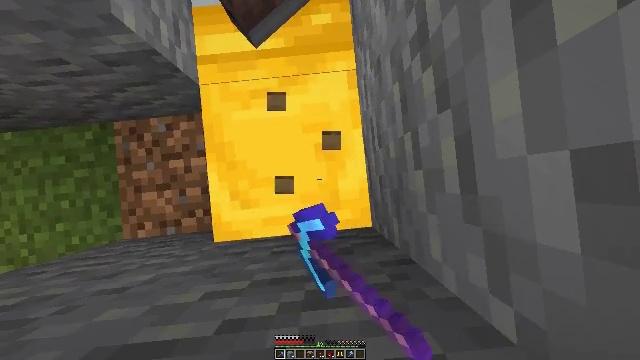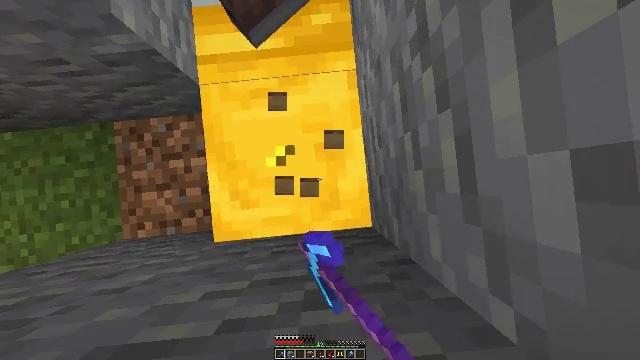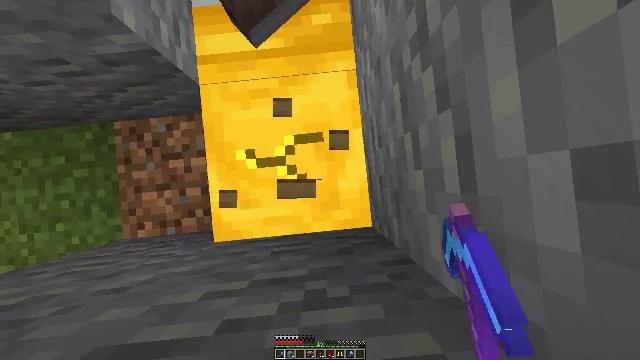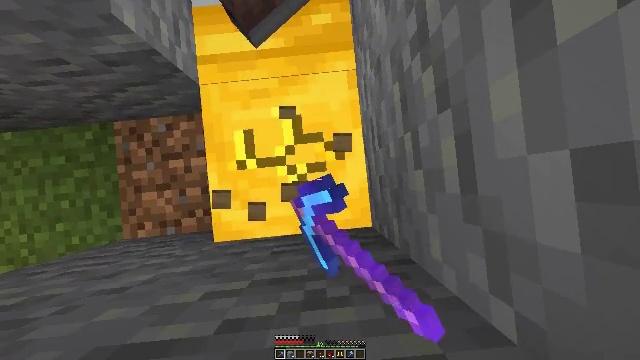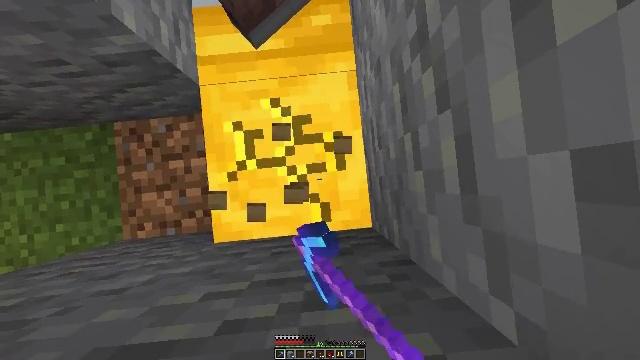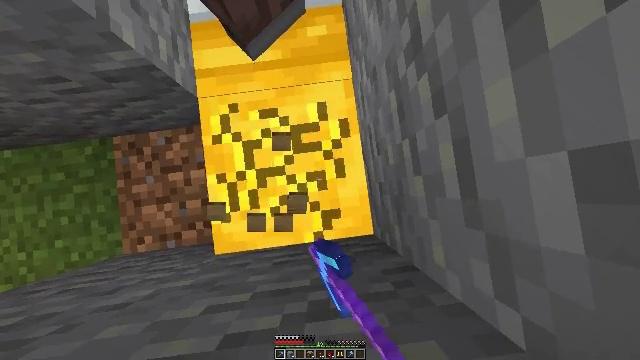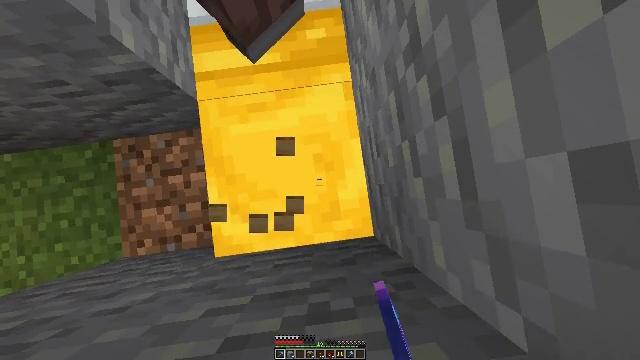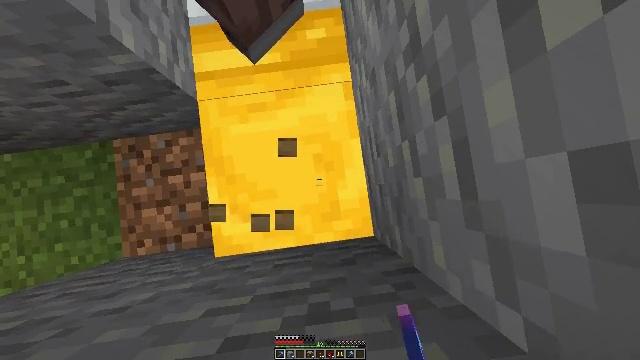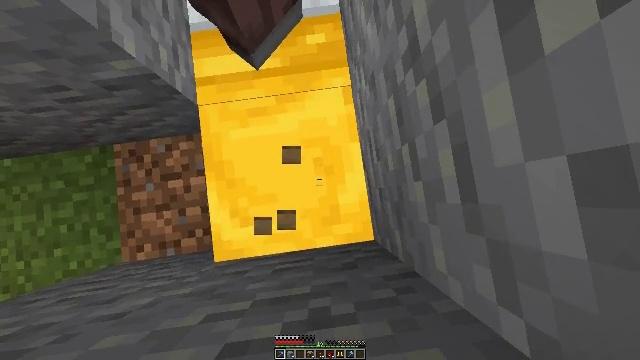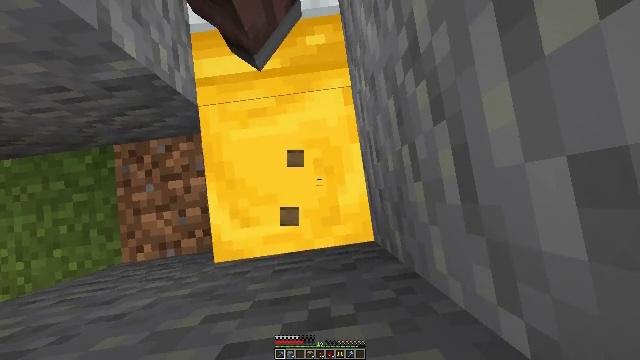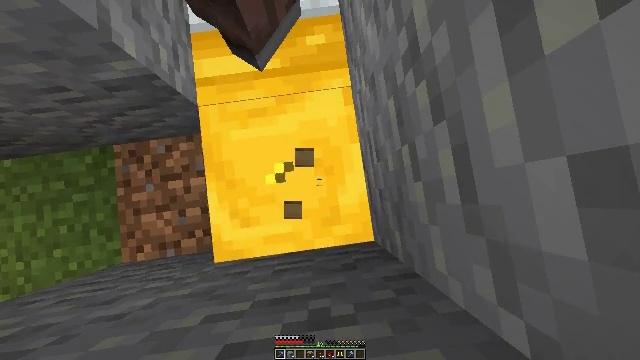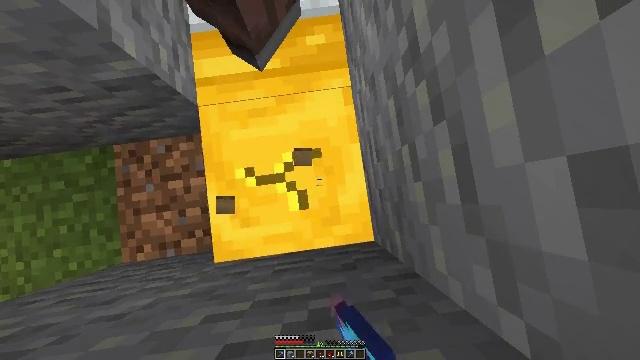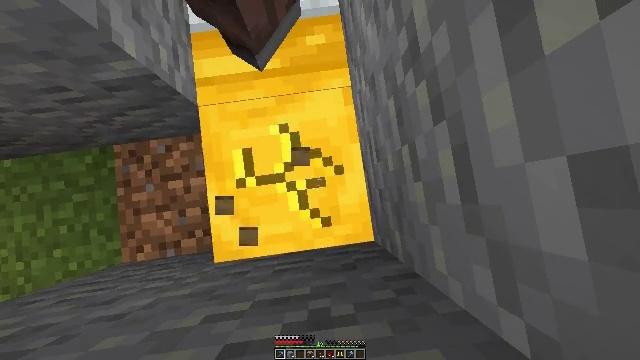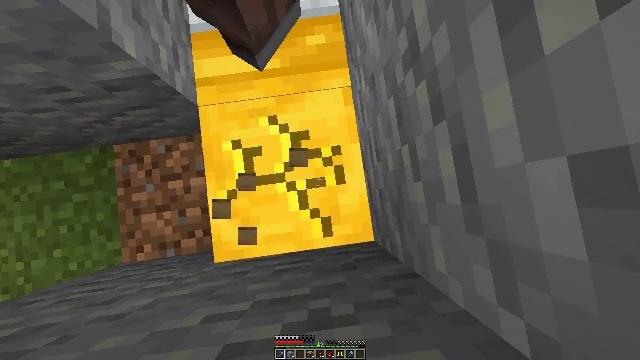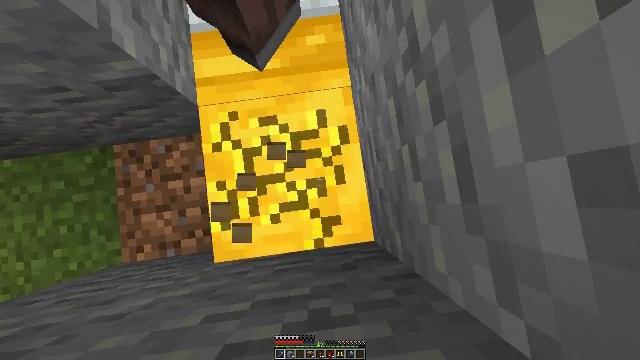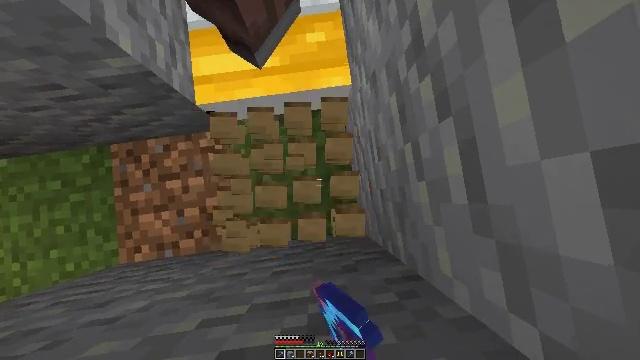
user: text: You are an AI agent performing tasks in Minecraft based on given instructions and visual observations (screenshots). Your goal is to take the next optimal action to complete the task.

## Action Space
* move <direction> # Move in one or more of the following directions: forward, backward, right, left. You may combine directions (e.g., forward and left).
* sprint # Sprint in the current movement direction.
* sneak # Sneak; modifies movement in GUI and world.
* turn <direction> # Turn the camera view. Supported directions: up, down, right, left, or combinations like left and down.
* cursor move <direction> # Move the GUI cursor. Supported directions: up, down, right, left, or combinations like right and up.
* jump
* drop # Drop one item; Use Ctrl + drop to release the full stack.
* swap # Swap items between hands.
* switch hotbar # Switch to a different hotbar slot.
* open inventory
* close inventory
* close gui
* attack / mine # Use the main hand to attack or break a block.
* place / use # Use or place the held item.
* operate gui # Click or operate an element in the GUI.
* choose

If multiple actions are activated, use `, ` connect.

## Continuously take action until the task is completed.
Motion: motion action
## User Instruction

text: Collect the yellow bed from its place.
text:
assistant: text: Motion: attack / mine
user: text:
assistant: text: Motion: attack / mine
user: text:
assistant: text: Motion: attack / mine
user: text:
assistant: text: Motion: attack / mine
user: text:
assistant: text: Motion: turn right and up, attack / mine
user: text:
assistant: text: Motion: no_op
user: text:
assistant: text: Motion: no_op
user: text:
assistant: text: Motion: no_op
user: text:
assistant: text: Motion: no_op
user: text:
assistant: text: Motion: attack / mine
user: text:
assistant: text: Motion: attack / mine
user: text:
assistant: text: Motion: attack / mine
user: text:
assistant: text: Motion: attack / mine
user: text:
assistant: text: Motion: attack / mine
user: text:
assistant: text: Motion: attack / mine
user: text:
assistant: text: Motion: attack / mine
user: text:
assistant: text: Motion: attack / mine
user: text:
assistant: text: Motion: attack / mine
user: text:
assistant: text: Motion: attack / mine
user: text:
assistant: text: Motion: turn up
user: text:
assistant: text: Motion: turn up
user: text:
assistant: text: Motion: move right, turn up
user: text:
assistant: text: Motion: move right, turn up
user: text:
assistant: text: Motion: move right
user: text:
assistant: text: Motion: move right, turn left and up
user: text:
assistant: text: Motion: turn left
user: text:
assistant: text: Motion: no_op
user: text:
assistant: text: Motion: no_op
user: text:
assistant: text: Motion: no_op
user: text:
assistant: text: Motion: no_op